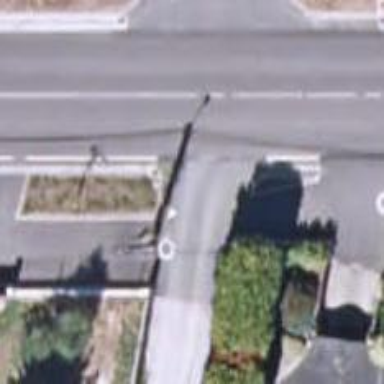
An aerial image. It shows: Marked crossing on the road.